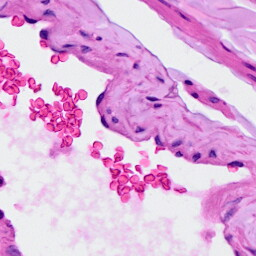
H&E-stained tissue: Ovarian